Interaction volume radius: 5 \u00c5
Interaction volume height: 20 \u00c5
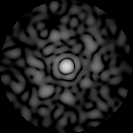
Disorder parameter: 0.8789